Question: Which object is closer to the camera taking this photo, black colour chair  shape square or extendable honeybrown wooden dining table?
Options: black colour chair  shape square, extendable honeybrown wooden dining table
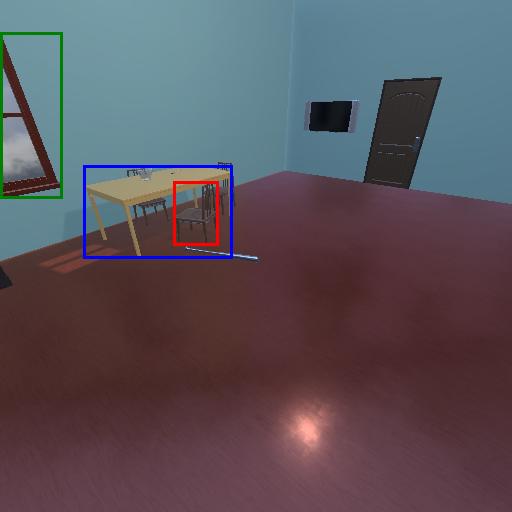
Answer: black colour chair  shape square